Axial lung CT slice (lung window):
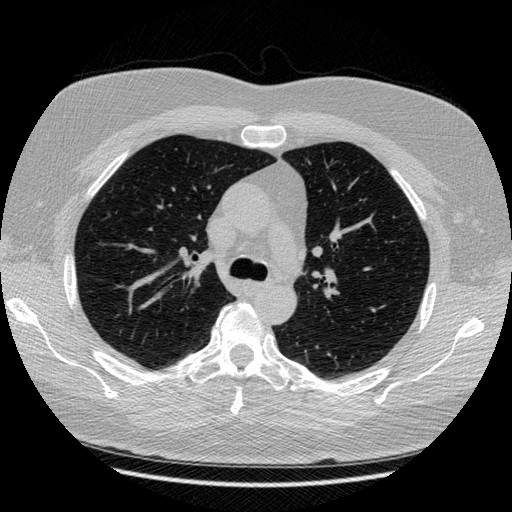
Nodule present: no